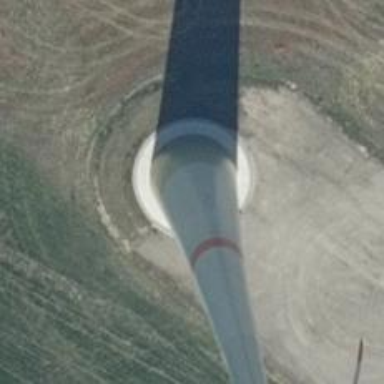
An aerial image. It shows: Wind generator powered by wind turbine.